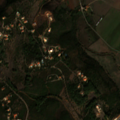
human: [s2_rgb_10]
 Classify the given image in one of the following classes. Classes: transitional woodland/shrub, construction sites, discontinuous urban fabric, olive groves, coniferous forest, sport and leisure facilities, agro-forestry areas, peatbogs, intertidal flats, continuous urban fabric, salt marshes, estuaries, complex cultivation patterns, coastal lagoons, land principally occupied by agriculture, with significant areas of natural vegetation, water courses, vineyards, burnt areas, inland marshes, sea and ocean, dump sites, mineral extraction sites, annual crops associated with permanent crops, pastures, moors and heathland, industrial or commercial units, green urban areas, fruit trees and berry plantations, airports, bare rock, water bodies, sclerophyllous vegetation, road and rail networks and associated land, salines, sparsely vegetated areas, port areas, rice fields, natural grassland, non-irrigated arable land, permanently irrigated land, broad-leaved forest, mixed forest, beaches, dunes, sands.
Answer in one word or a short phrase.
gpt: permanently irrigated land, fruit trees and berry plantations, complex cultivation patterns, land principally occupied by agriculture, with significant areas of natural vegetation, sclerophyllous vegetation